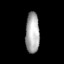
Tissue: lung
Cell type: Endothelial cells
Senescence score: 0.5705
Nuclear area (px): 550
Mean DAPI intensity: 170.555